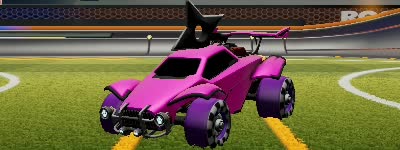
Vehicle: octane